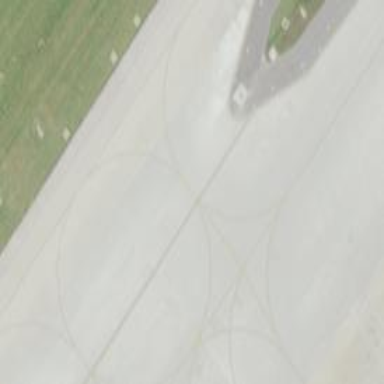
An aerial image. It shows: Image of taxiway at airport.